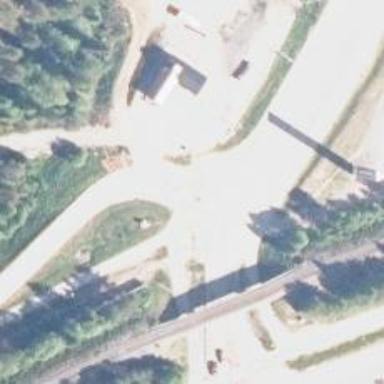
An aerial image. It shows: Asphalt cycleway with marked crossing. The cycleway includes Nordic skiing track. There is crossing island present.